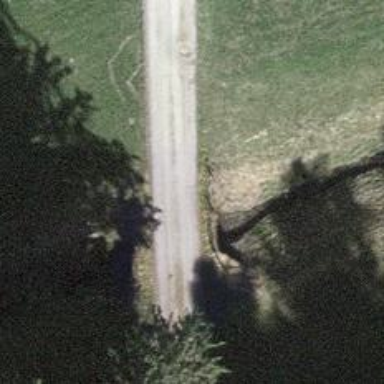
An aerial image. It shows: Culvert tunnel.